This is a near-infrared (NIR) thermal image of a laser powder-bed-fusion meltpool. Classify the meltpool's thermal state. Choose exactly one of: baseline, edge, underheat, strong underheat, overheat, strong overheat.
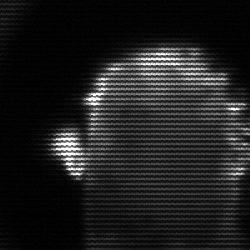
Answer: baseline